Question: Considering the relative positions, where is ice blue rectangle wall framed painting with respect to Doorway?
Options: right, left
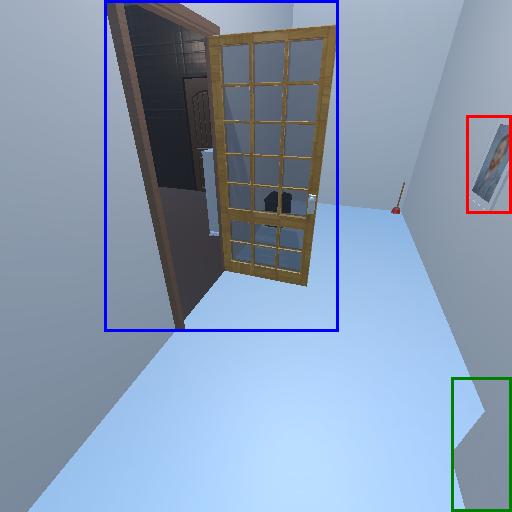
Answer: right